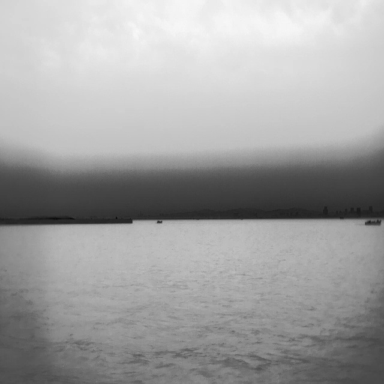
There are three bulk_carriers in the infrared image.